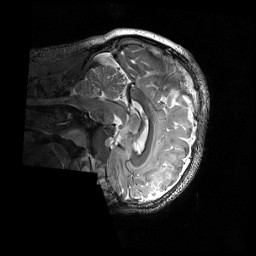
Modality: T2w
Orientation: sagittal
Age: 20
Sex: male
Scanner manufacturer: siemens
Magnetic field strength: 3 T
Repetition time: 3.2 s
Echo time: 0.566 s